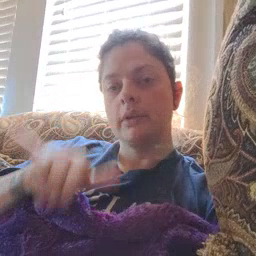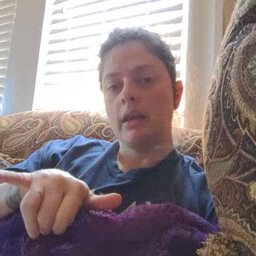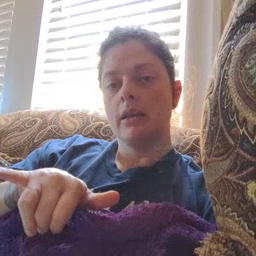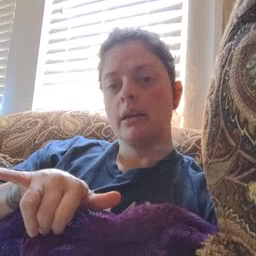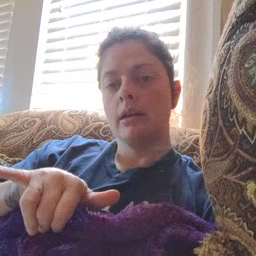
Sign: stay